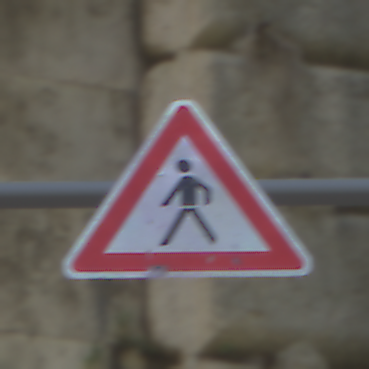
Verkehrszeichen: FussgaengerRechts
Umgebung: Outdoor, Urban
Tageszeit: Midday
Wetter: Clear
Licht: Natural
Jahreszeit: NotSpecified
Kontrast: LowContrast